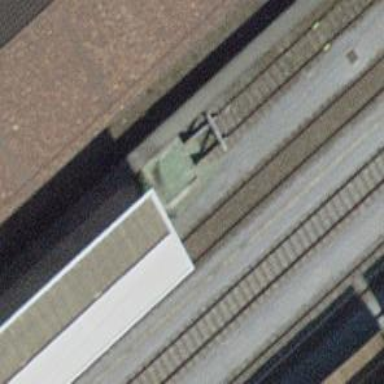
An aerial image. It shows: Railway buffer stop.